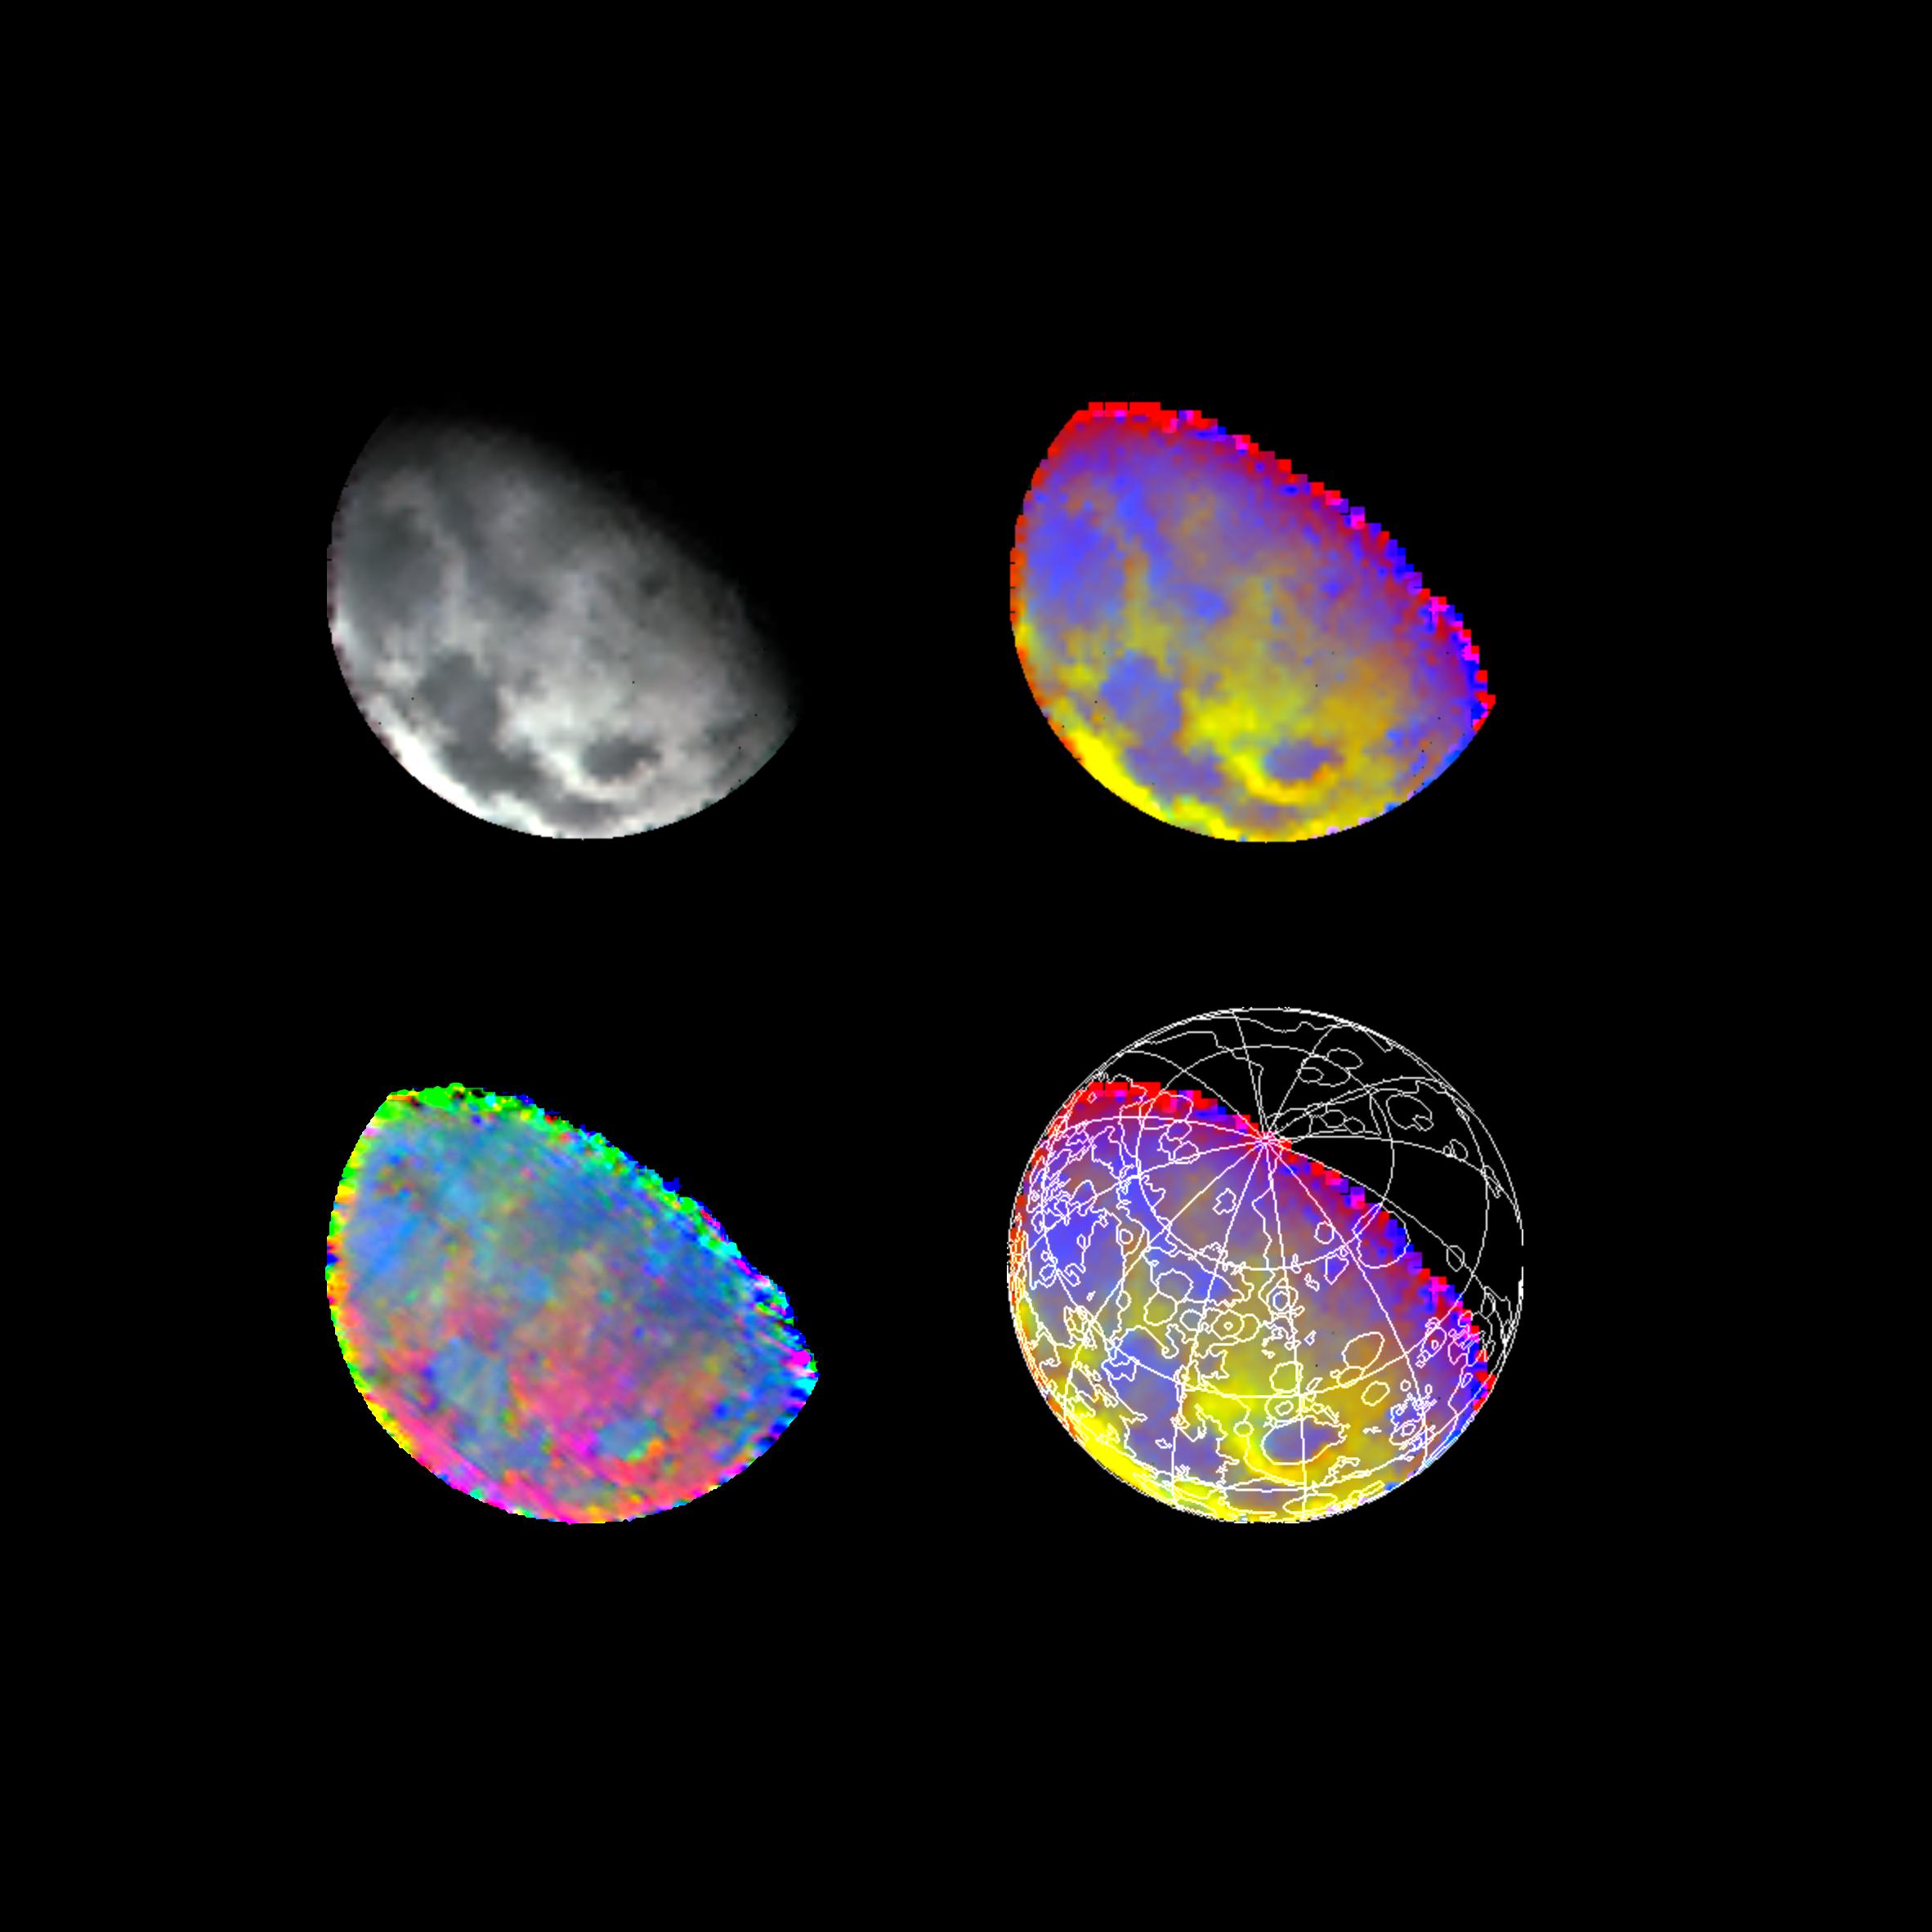
Moon As Seen By NIMS Moon, Galileo